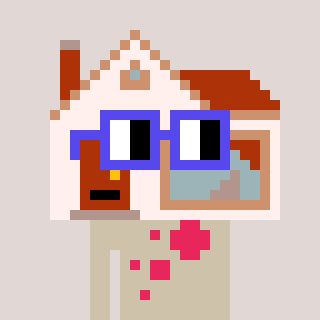
a pixel art character with square blue glasses, a house-shaped head and a bege-colored body on a warm background